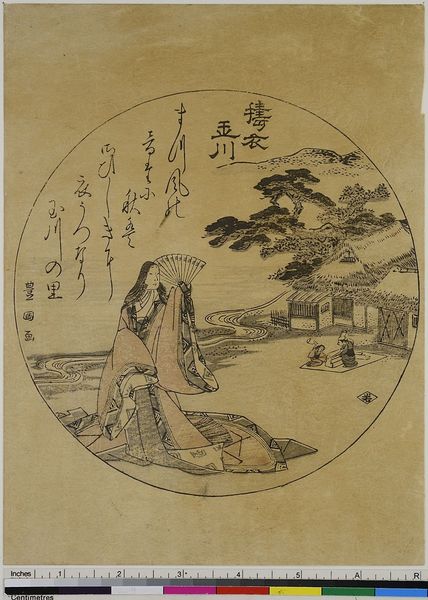
Titel: Toi no Tamagawa, aus der Serie: Die sechs Juwelenflüsse
Künstler: Utagawa Toyokuni I
Standort: Hamburg
Institution: Museum für Kunst und Gewerbe Hamburg
Schlagwörter: baum, fluss, landschaft, frau, haus, weg, decke, holzschnitt, dichter, druckgraphik, druckgrafik, schriftsteller, autor, literatur, gedicht, zeit, anlagen, kimono, landschaftsdarstellung, edo, dichterin, reproduktionen, dichtkunst, blumenornamente, druckerzeugnisse, ukiyo, blindprägedruck, blinddruck